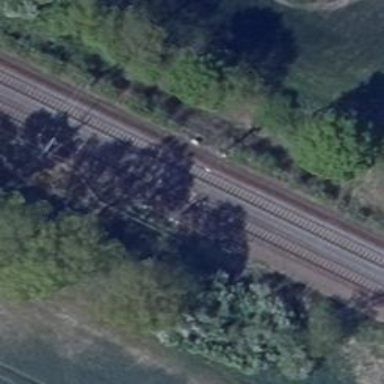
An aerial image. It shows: Railway signal.